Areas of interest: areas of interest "Theater"
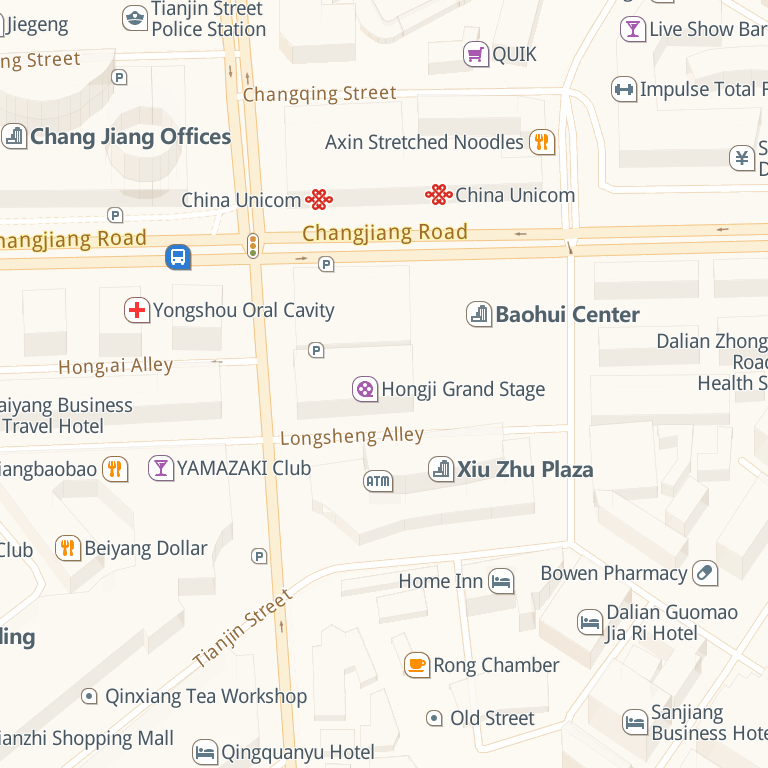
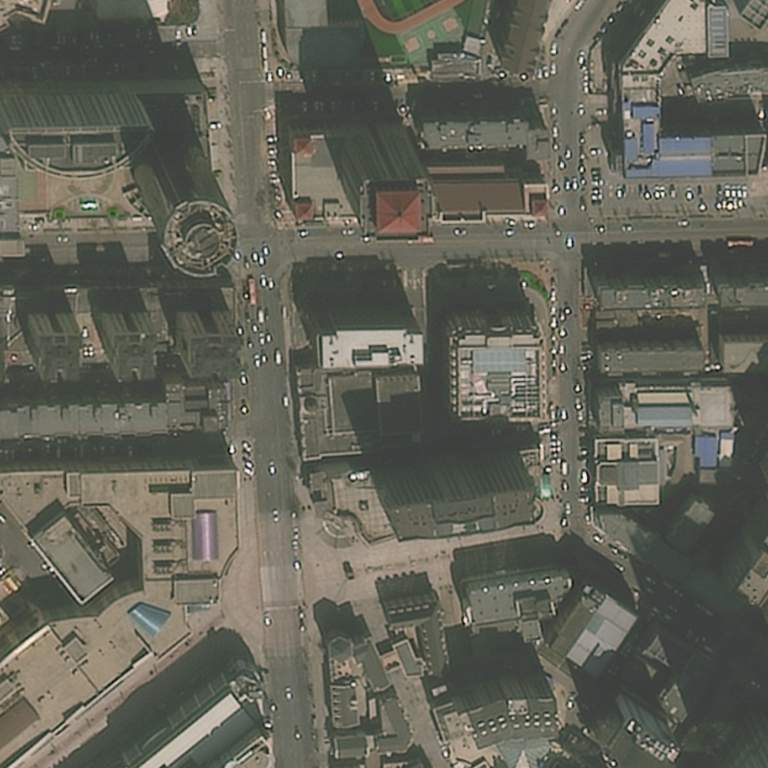